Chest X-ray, AP view. Patient: 51 years old, sex F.
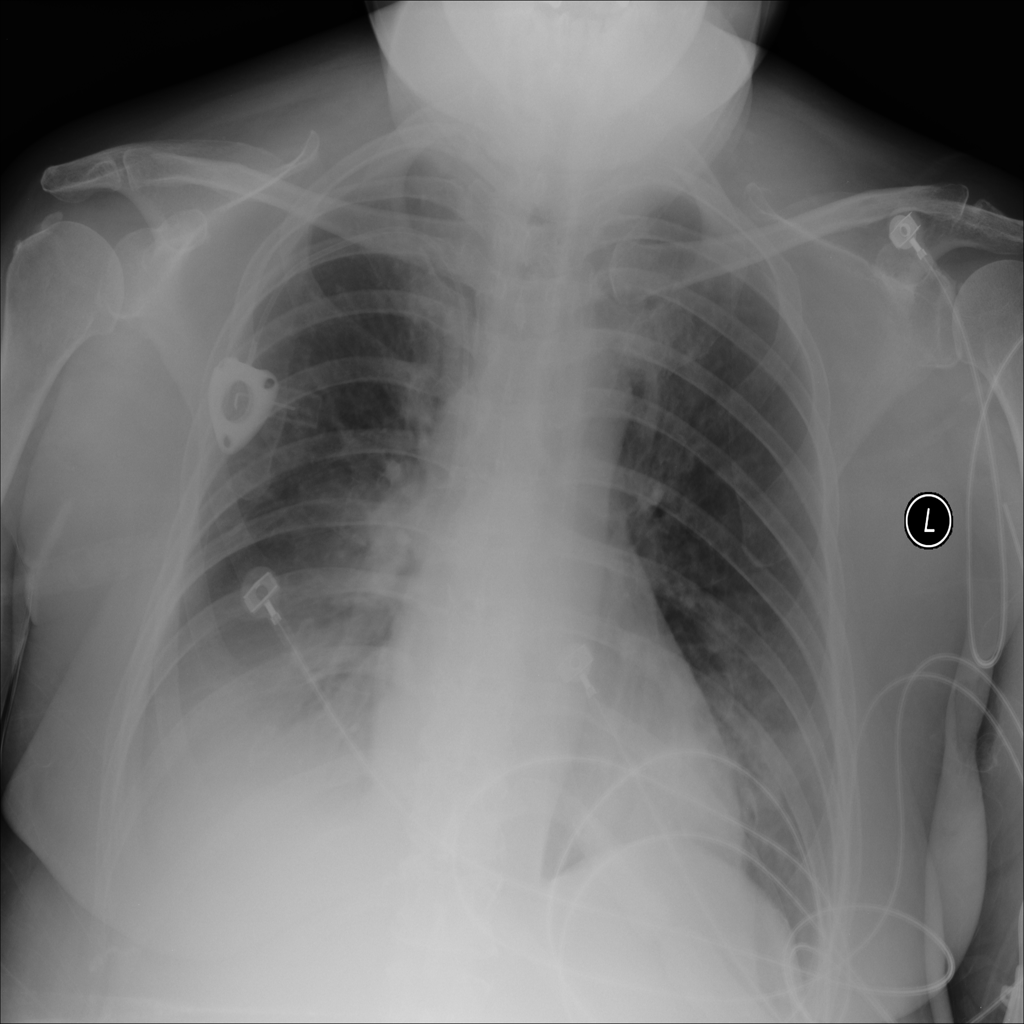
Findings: Consolidation, Effusion